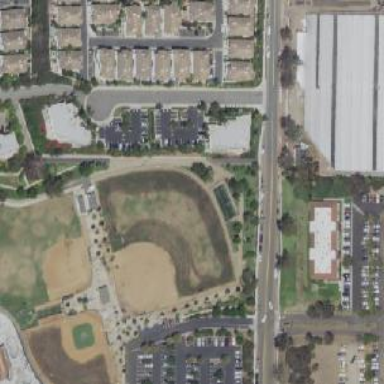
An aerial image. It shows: Baseball pitch for leisure and sports activities.